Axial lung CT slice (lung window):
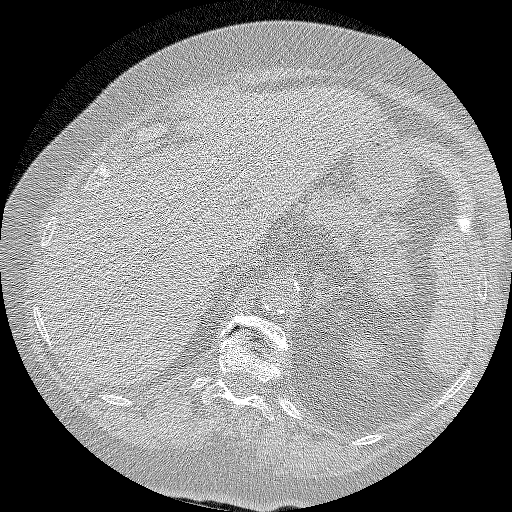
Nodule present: no